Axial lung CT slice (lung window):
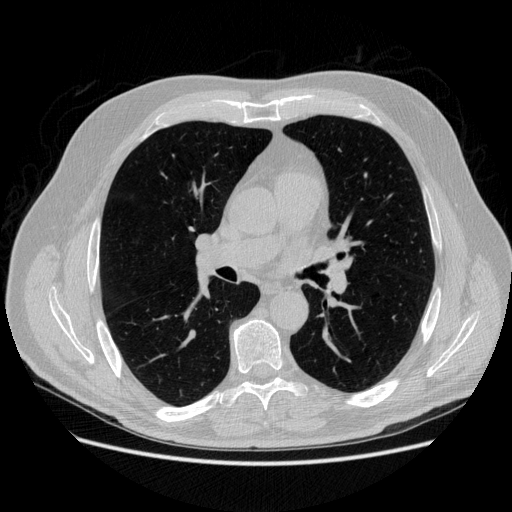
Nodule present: no